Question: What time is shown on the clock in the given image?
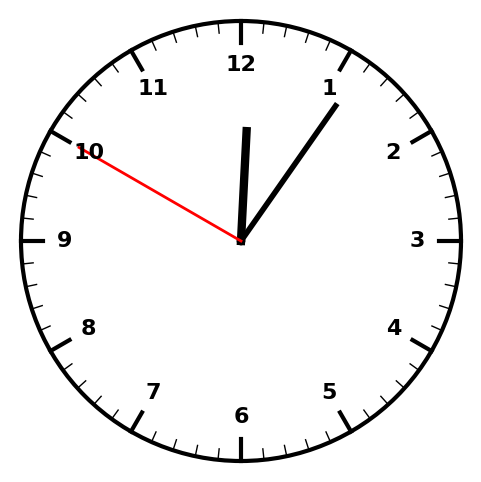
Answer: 12:05:50